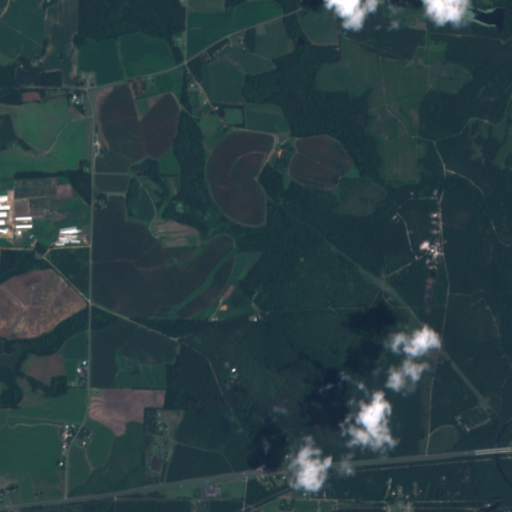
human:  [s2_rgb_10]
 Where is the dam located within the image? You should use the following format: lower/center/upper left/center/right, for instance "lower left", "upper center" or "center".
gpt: The dam is located in the upper right of the image.
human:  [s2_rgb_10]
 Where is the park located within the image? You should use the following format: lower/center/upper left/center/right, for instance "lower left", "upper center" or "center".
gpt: The park is located in the upper left of the image.
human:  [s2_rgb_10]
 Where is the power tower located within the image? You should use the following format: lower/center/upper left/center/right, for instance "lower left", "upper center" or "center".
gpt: The power tower is located in the lower of the image.
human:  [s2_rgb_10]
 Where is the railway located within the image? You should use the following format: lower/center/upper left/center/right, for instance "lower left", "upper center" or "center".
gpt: The railway is located in the lower of the image.
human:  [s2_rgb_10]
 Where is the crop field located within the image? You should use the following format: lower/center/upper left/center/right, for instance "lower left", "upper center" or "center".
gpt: There is no crop field in the image.